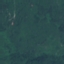
Land use / land cover class: Forest